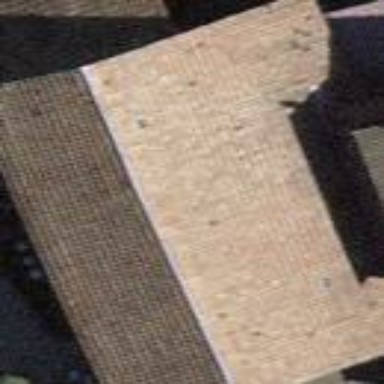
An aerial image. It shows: Barn.